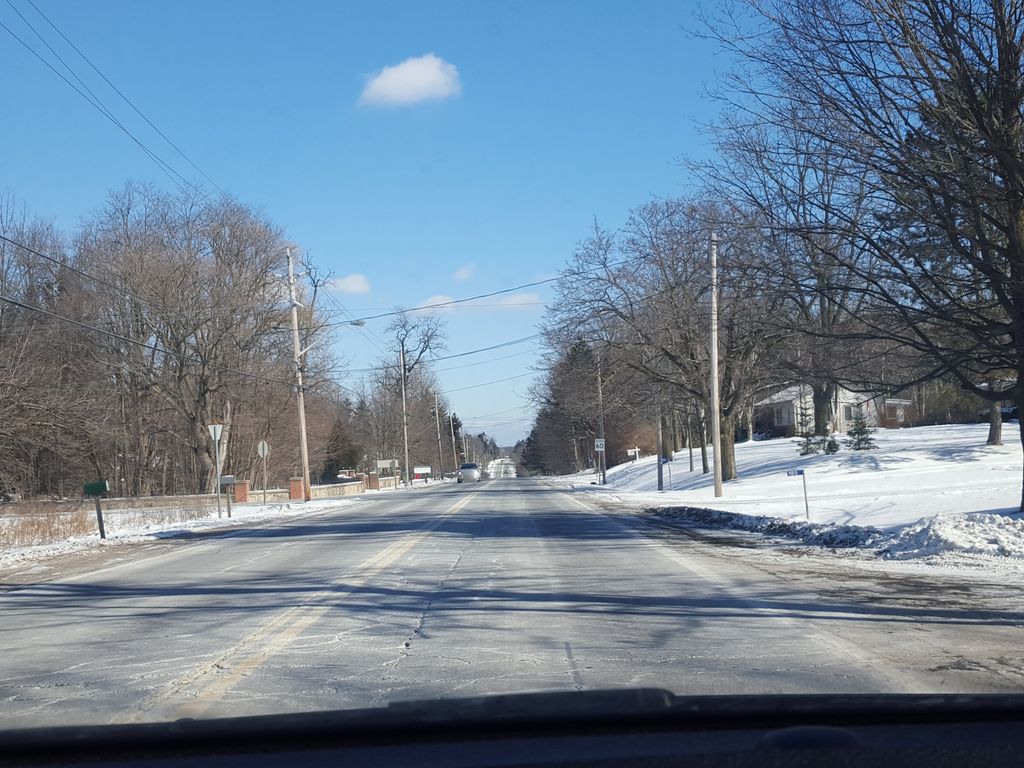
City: hamilton